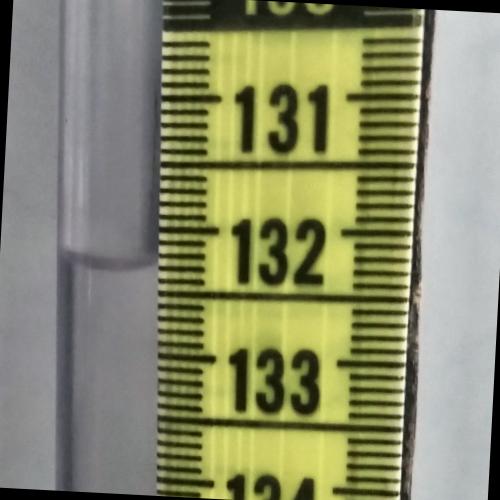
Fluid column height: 132.3 cm